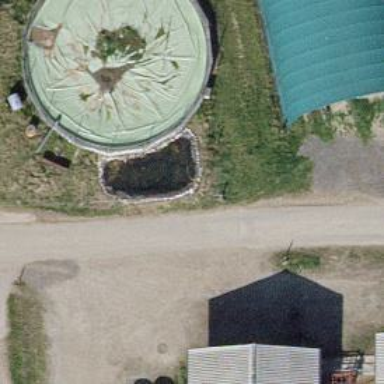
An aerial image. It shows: Storage tank with man-made structure.